高一 · 代数
已知函数 $f(x)=a^{x}+b,(a>0, a \neq 1)$.

(1) 若 $f(x)$ 的图像如图 (1) 所示, 求 $a, b$ 的值;

(2) 若 $f(x)$ 的图像如图 (2) 所示, 求 $a, b$ 的取值范围.

(3) 在(1)中, 若 $|f(x)|=m$ 有且仅有一个实数解, 求出 $\mathrm{m}$ 的范围.

(1)

(2)
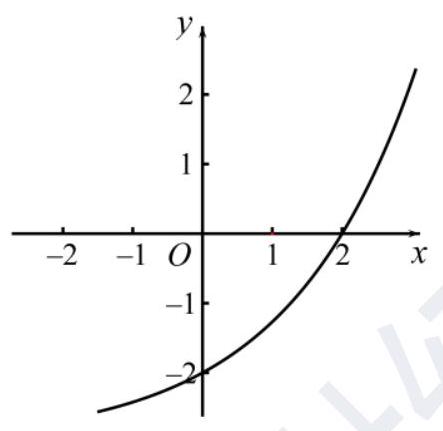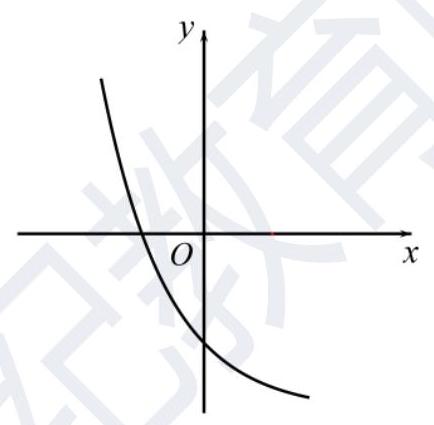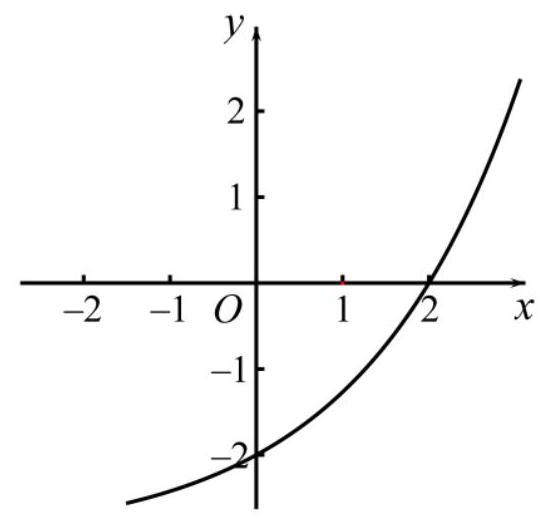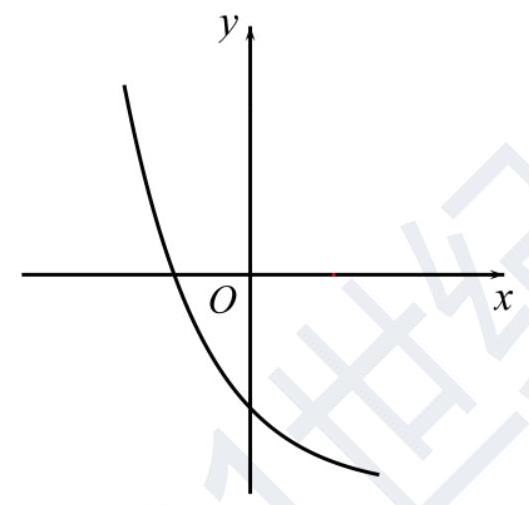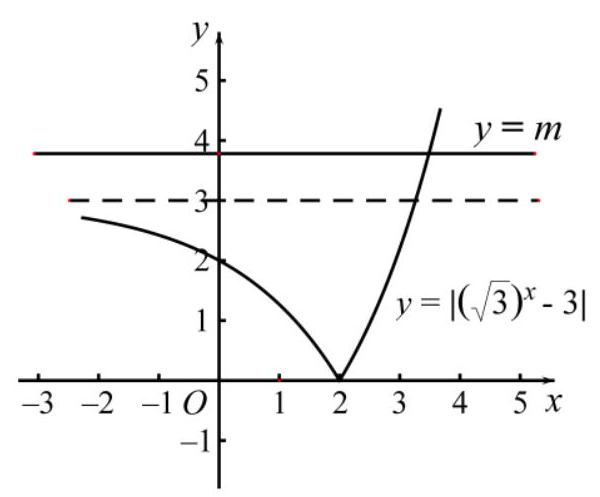
答案: (1) $a=\sqrt{3}, b=-3$;
(2) $0<a<1, b<-1$;
(3) $m=0$ 或 $m \geqslant 3$.
解析:

(1) $f(x)$ 的图象过点 $(2,0),(0,-2)$,

所以 $\left\{\begin{array}{l}a^{2}+b=0 \\ a^{0}+b=-2\end{array}\right.$, 解得 $a=\sqrt{3}, b=-3$;

(2) $f(x)$ 单调递减, 所以 $0<a<1$, 又 $f(0)<0$,即 $a^{0}+b<0$, 所以 $b<-1$.

（3）由（1）得: 函数 $f(x)=(\sqrt{3})^{x}-3$,

在同一个坐标系中, 画出函数 $y=|f(x)|$ 和 $y=m$ 的图象,

观察图象可知, 当 $m=0$ 或 $m \geqslant 3$ 时, 两图象有一个交点,

所以 $|f(x)|=m$ 有且仅有一个实数解时,

$m$ 的范围是: $m=0$ 或 $m \geqslant 3$.